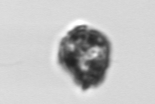
Label: Dinophyceae